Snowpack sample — Snodgrass Mountain, Crested Butte, Colorado (2/4/25, 12:06 PM MST)
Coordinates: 38.923, -106.968
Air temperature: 35 °F
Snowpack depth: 80 cm
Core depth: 20 cm
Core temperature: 33.8 °F
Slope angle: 14°, slope face: 78°
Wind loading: low
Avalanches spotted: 0
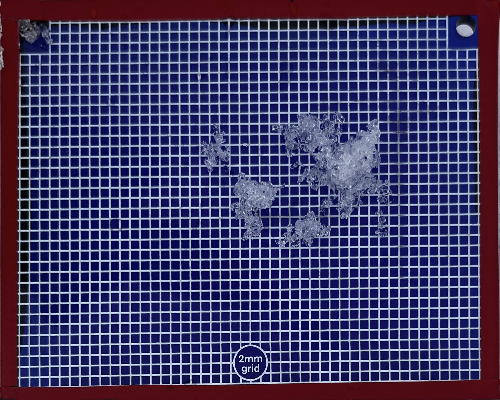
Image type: profile
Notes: No avalanches nearby, unusually warm weather for the last month reported by residents, Collected 25 yards from treeline